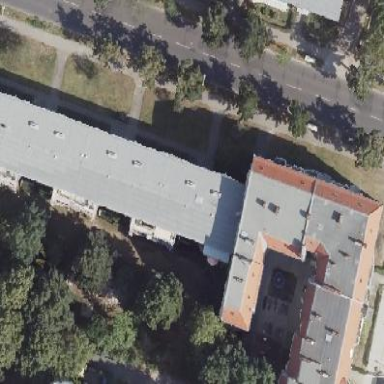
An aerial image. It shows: Building with apartments featuring unique double saltbox roof shape.